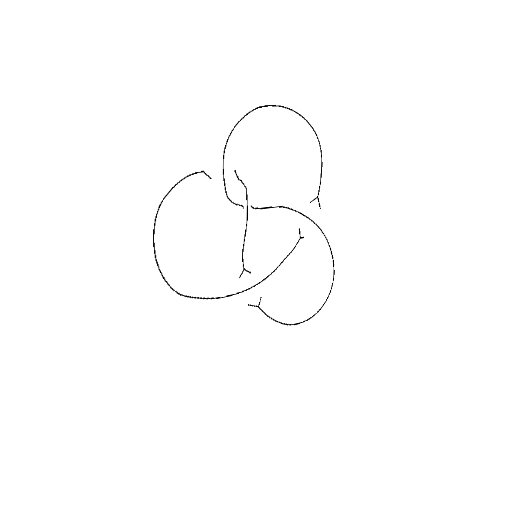
Crossing number: 4